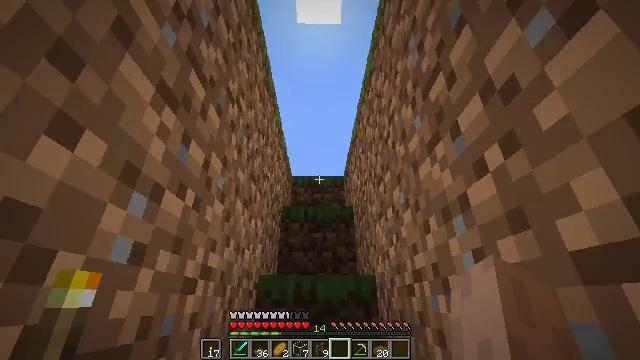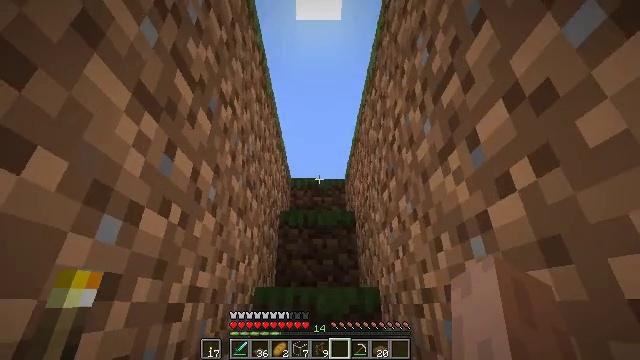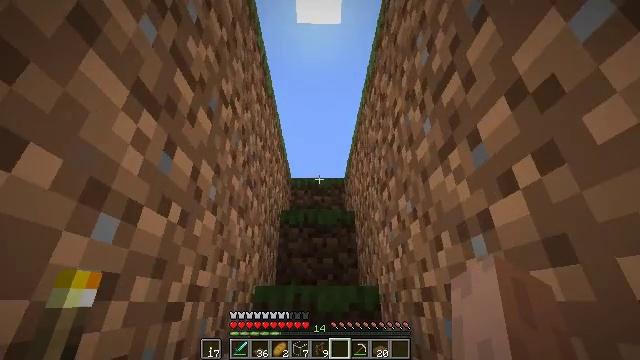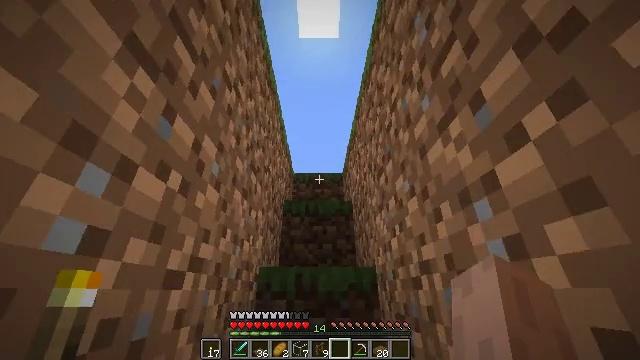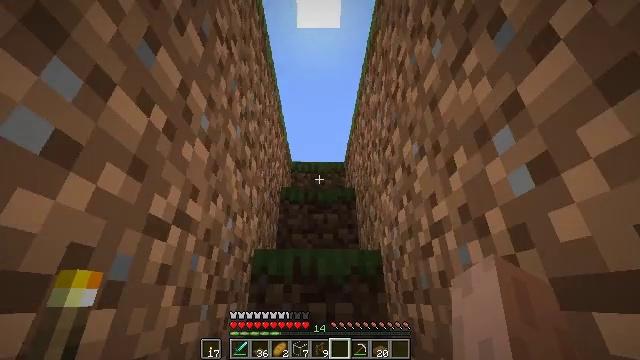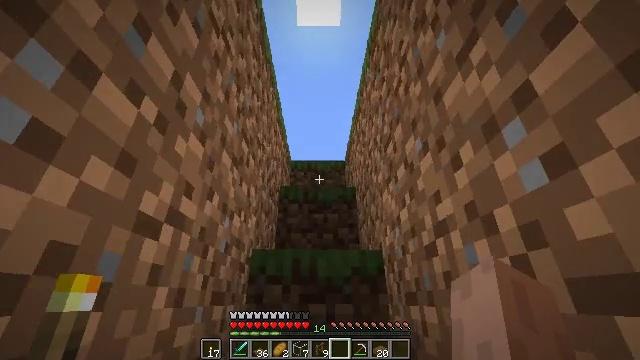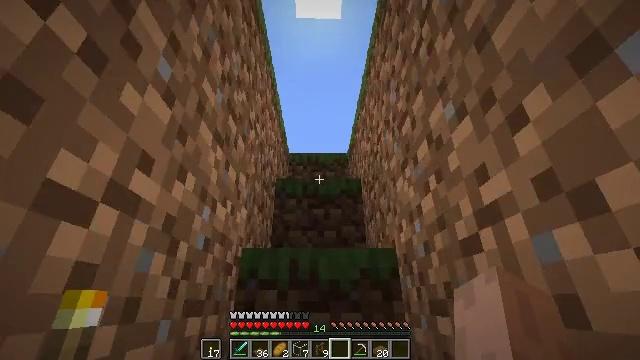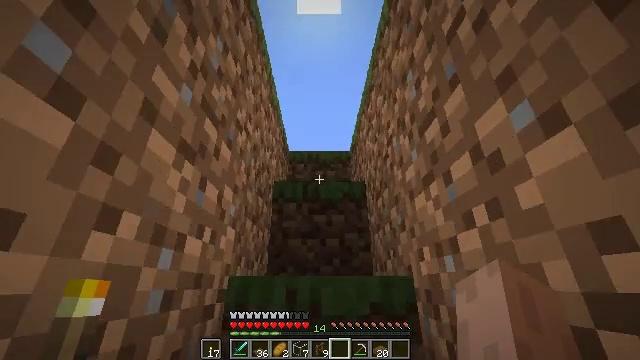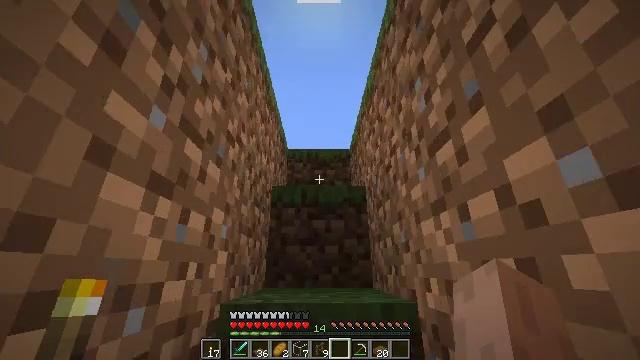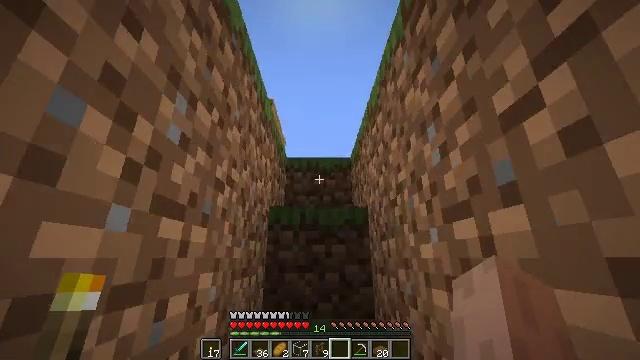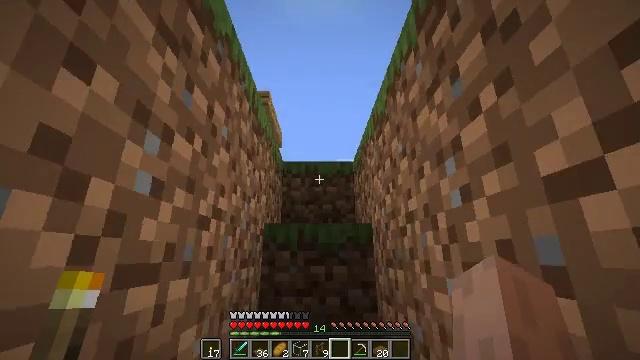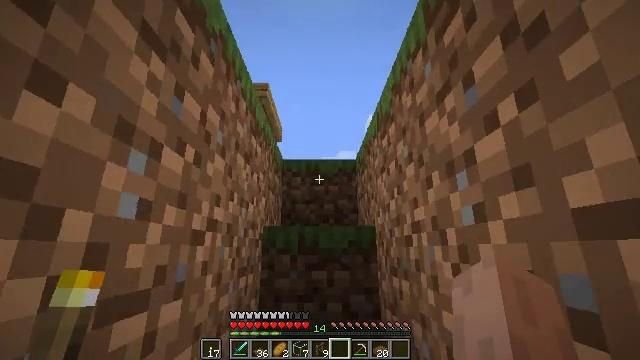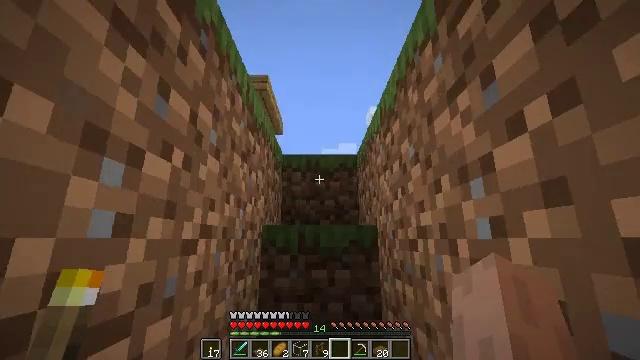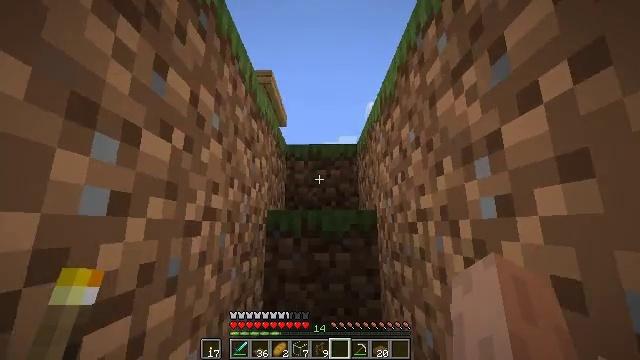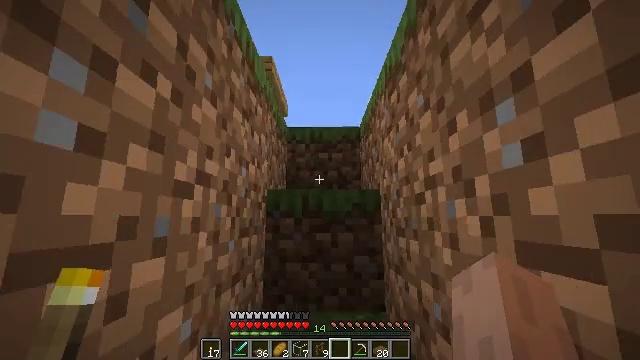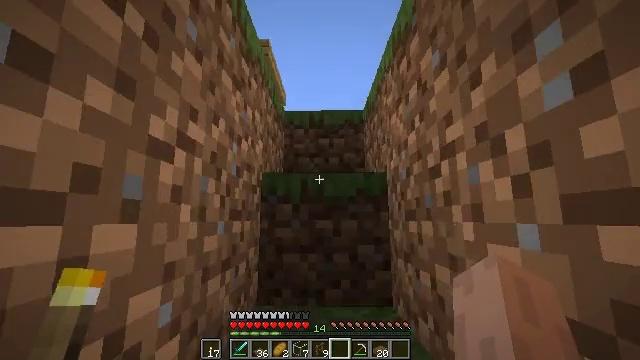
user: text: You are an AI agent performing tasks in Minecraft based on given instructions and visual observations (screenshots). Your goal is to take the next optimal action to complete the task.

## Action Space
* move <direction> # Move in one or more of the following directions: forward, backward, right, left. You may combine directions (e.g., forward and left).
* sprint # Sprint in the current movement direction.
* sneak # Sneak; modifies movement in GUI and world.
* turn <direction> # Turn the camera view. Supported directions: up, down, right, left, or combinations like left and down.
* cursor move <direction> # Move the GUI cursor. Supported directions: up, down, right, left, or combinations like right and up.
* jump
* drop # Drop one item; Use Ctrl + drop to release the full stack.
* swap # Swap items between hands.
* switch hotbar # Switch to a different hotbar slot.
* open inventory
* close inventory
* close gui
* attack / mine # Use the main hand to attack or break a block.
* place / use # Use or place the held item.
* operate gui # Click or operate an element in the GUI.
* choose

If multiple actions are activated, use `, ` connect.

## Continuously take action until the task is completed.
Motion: motion action
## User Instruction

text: Use stone bricks to craft stone brick stairs.
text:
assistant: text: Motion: move forward, jump
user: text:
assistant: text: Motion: move forward, jump
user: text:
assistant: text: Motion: move forward, jump
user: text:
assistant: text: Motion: move forward, jump
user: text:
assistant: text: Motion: move forward, jump
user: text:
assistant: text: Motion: move forward, sprint, jump
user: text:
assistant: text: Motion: move forward, sprint, turn down, jump
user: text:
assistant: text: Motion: move forward, sprint, turn down, jump
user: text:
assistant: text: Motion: move forward, sprint, turn down, jump
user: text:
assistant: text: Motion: move forward, turn down, jump
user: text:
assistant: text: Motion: move forward, turn down, jump
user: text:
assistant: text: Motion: move forward, turn down, jump
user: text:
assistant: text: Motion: move forward, turn down, jump
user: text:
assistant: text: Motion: move forward, turn down, jump
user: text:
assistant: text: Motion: move forward, jump
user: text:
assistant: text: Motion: move forward, sprint, jump
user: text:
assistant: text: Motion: move forward, sprint, jump
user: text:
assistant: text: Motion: move forward, sprint, jump
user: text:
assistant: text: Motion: move forward, jump
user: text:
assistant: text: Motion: move forward, jump
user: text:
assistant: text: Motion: move forward, jump
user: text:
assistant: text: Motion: move forward, jump
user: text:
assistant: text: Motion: move forward, turn down, jump
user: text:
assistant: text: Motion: move forward, turn down, jump
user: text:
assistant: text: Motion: move forward, sprint, turn down, jump
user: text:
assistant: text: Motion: move forward, sprint, jump
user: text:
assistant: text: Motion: move forward, sprint, turn down, jump
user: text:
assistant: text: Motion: move forward, sprint, turn down, jump
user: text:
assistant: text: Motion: move forward, turn down, jump
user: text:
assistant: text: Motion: move forward, turn down, jump